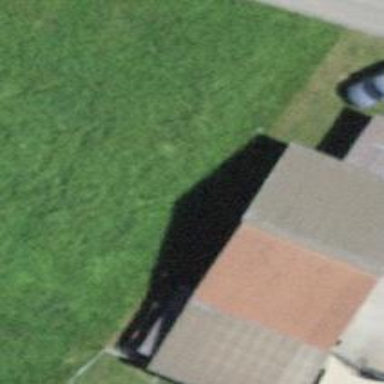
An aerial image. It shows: Rural barn.